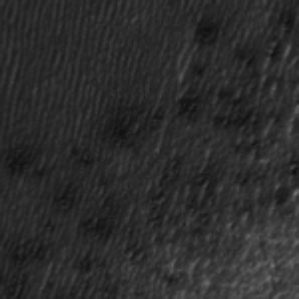
Label: frost